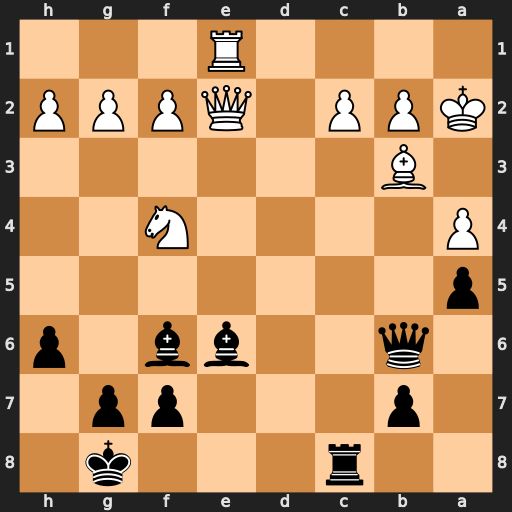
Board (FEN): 2r3k1/1p3pp1/1q2bb1p/p7/P4N2/1B6/KPP1QPPP/4R3
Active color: b
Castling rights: -
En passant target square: -
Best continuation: Qd4 Nd3 Qxa4+ Kb1 Bxb3